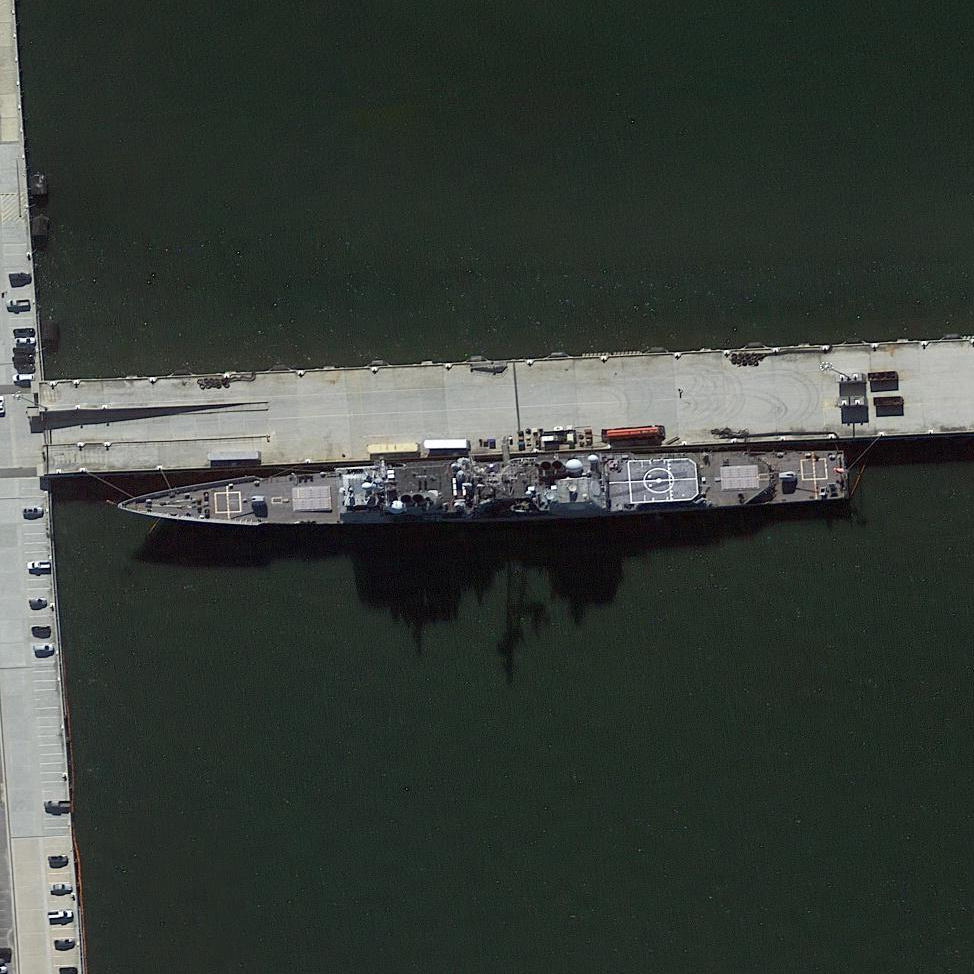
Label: Ticonderoga-class_cruiser